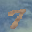
Label: 7